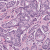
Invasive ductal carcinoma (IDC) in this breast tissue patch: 1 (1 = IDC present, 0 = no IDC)